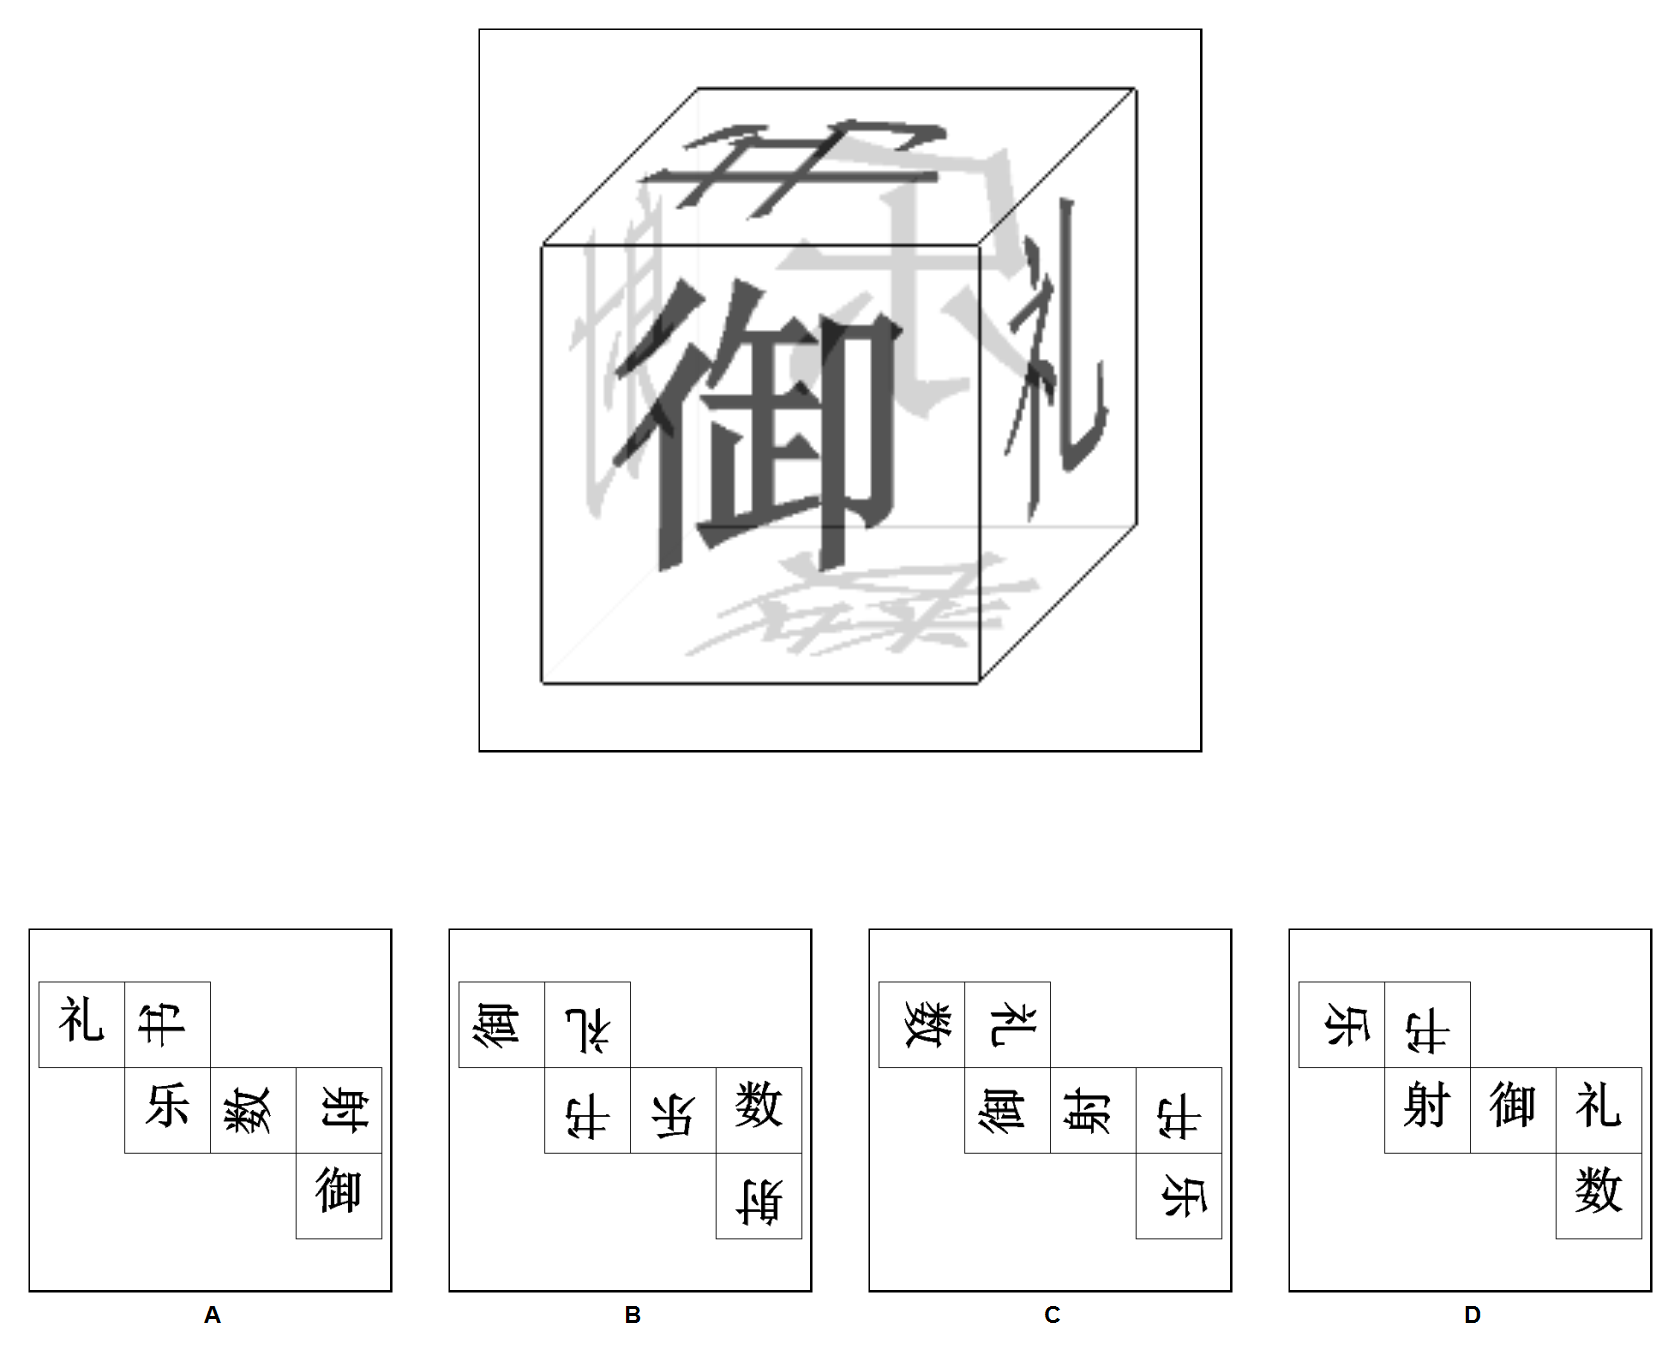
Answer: D